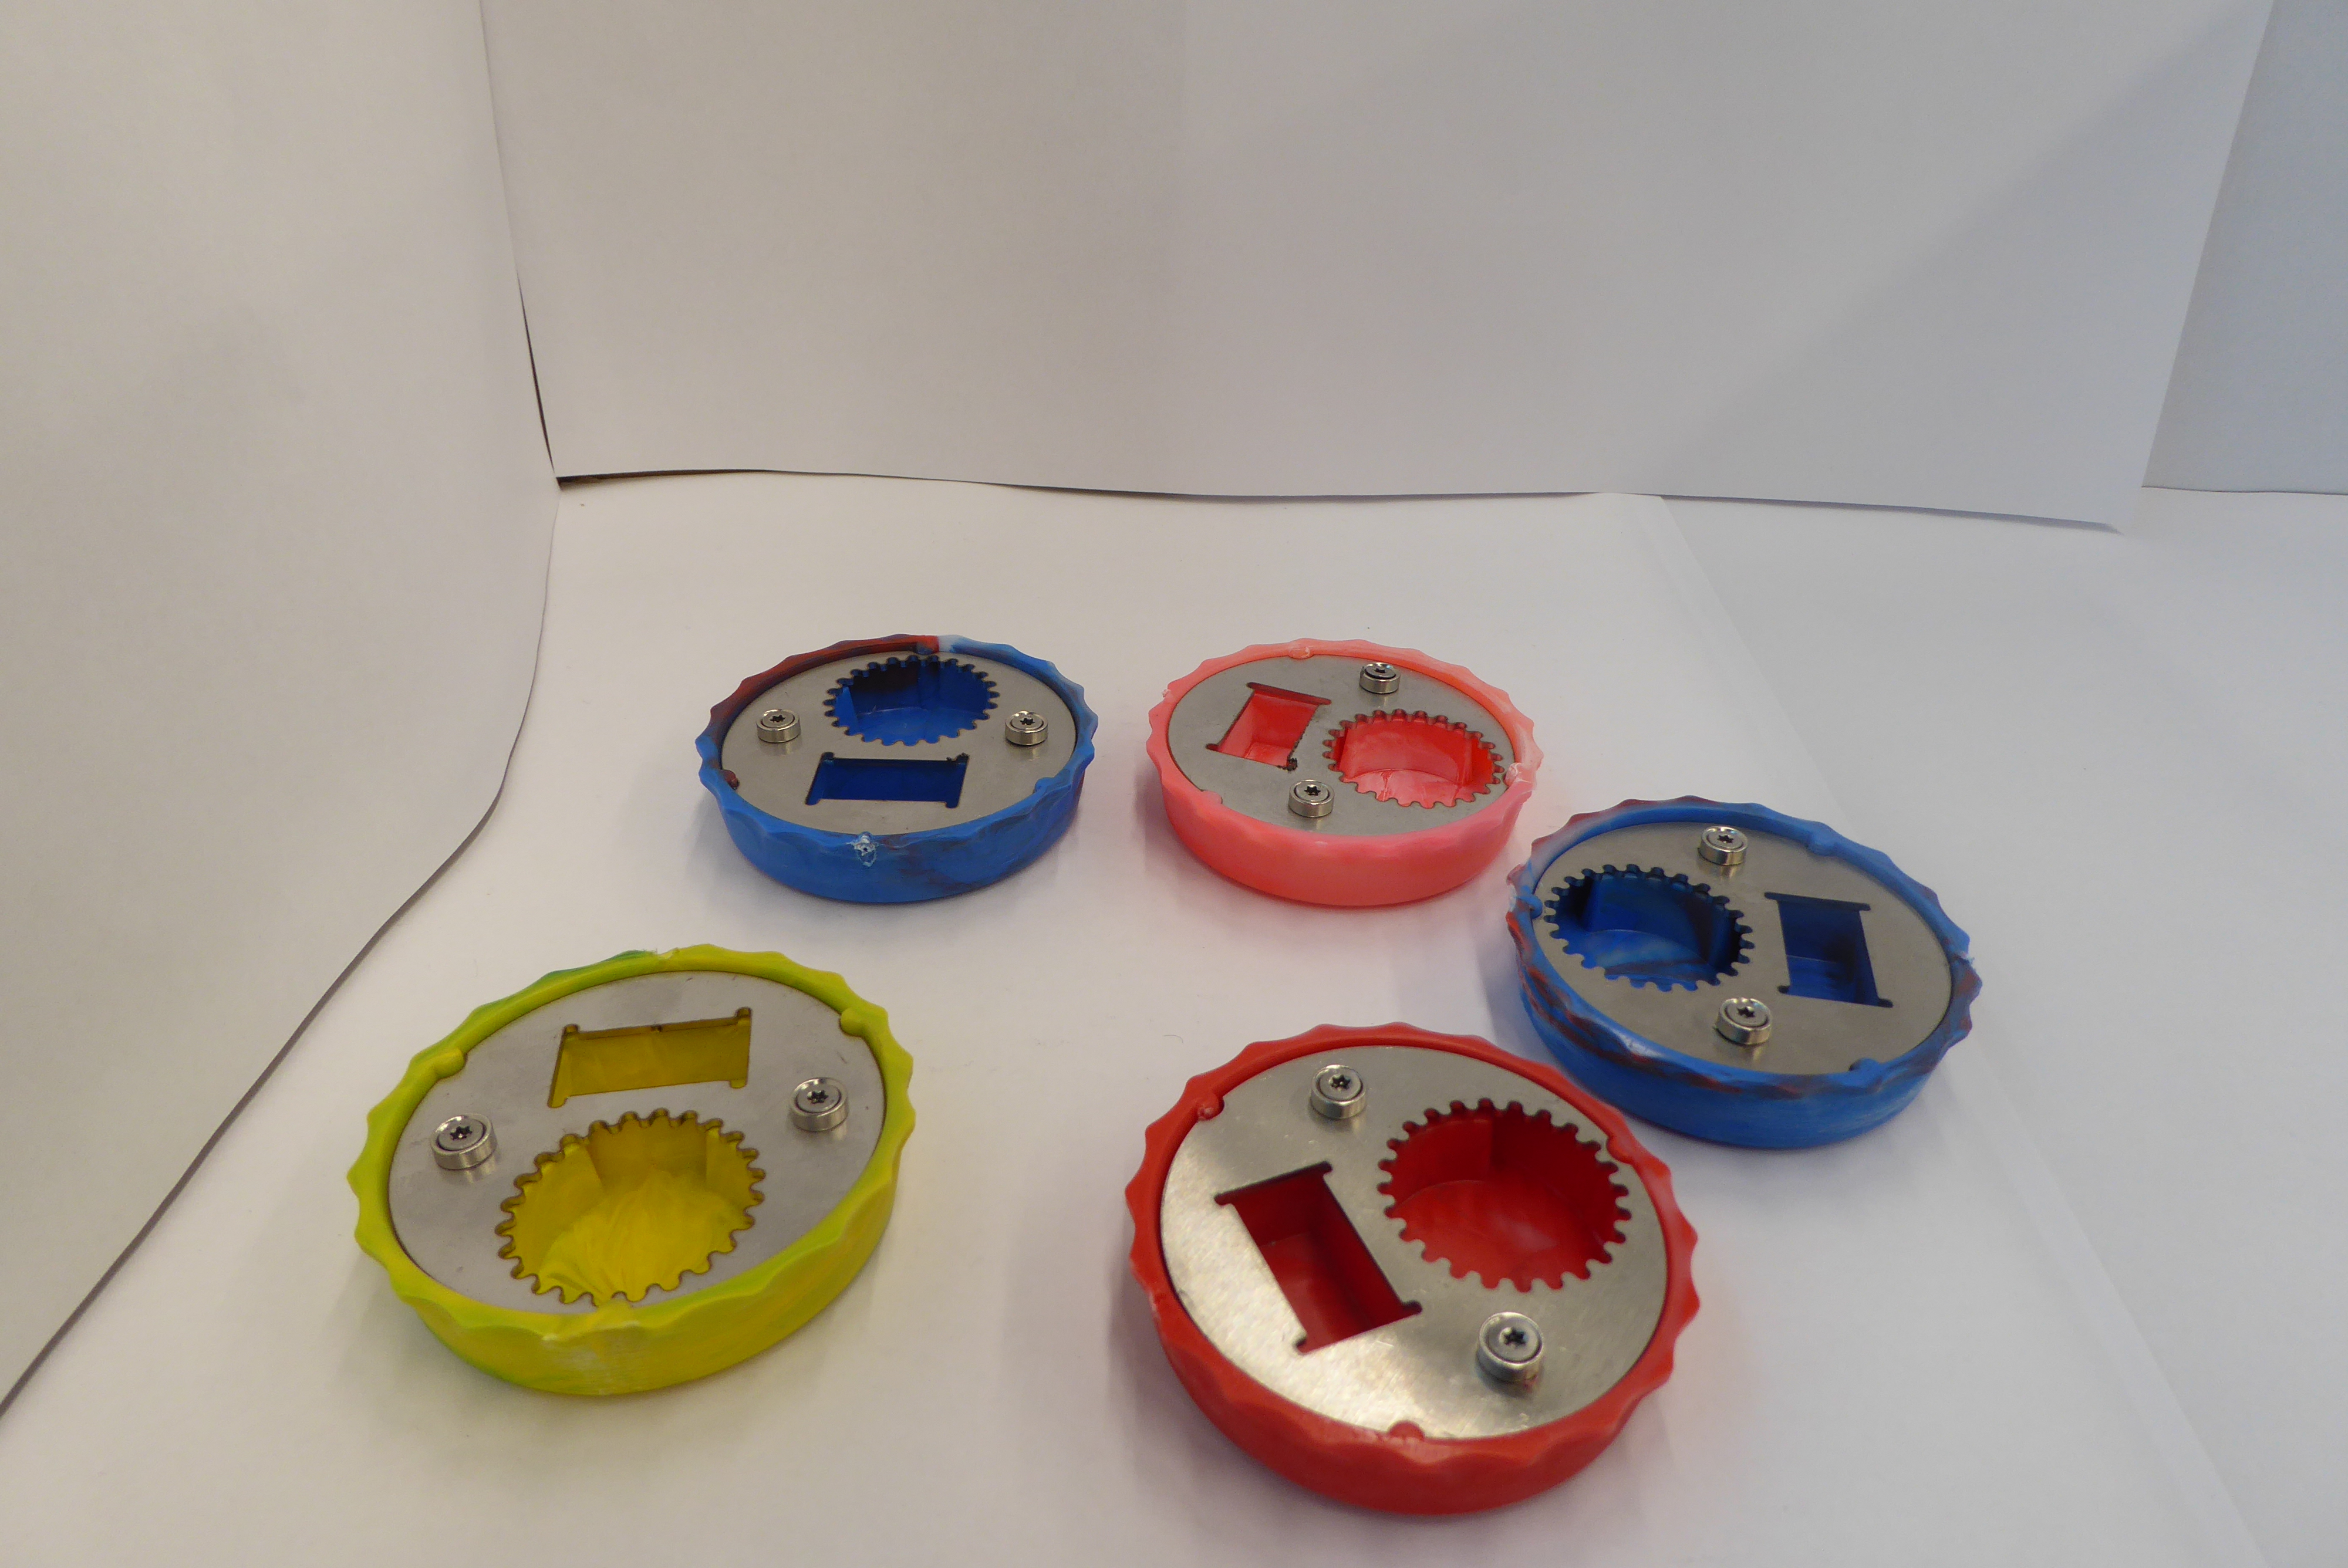
Label: Bottle Opener